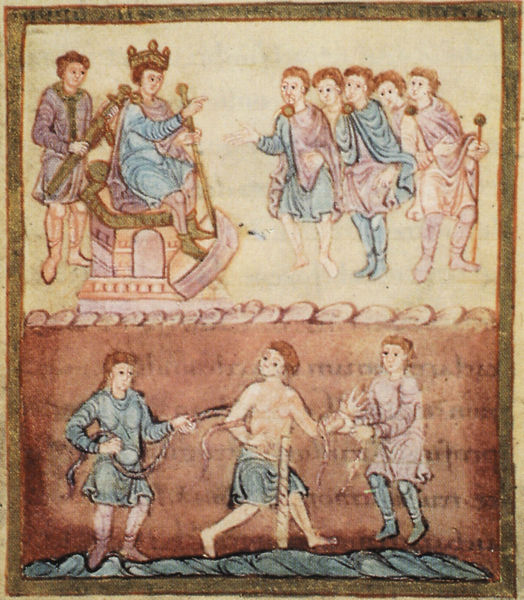
Titel: Kiliansvita
Institution: Hannover, Niedersäschische Landesbibliothek
Schlagwörter: blau, gemälde, mann, wasser, fluss, gelb, menschen, sitzen, braun, männer, beige, gewand, gold, krone, fesseln, füße, könig, thron, seil, gefangen, schwert, schwart, zepter, fessel, jünglinge, geteilt, gefesselt, untertanen, jünglich